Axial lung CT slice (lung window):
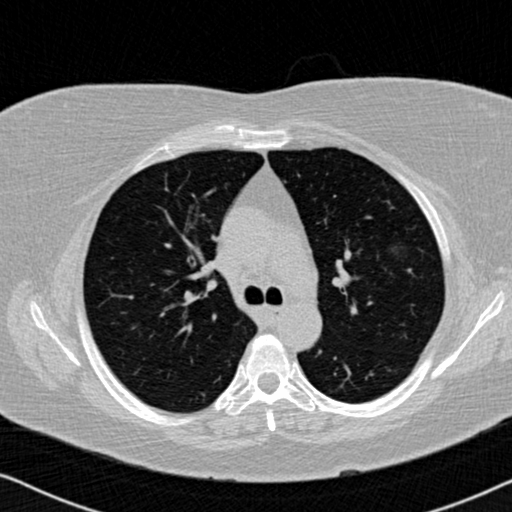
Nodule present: no